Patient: sex F, age 65
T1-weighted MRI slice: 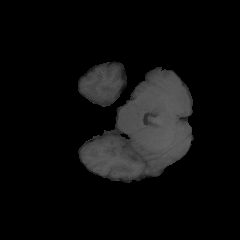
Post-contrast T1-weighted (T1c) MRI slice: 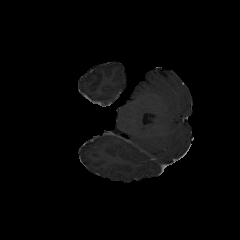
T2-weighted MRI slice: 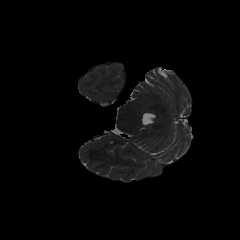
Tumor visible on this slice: no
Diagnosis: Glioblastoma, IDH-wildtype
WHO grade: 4